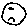
Label: smiley face